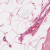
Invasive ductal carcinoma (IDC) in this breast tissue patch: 0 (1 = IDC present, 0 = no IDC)